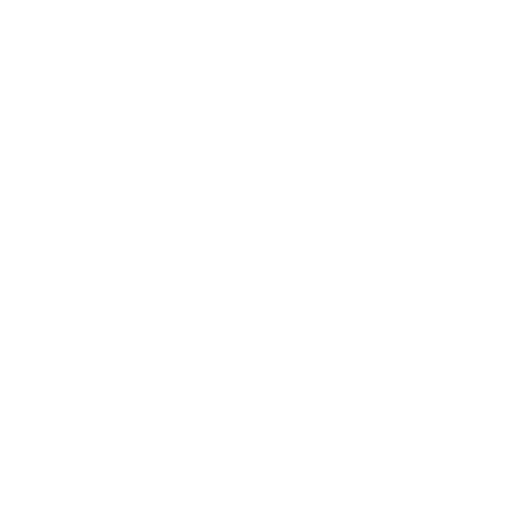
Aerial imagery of cape in Maryland named Sandy Point containing open water and herbaceous wetlands